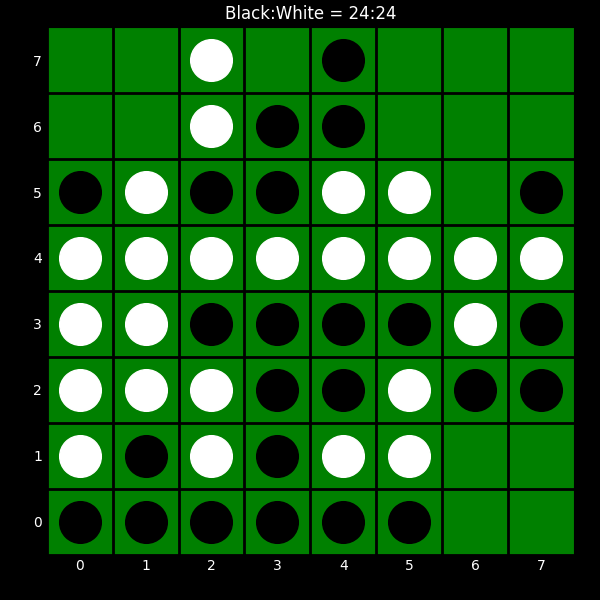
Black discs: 24
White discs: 24